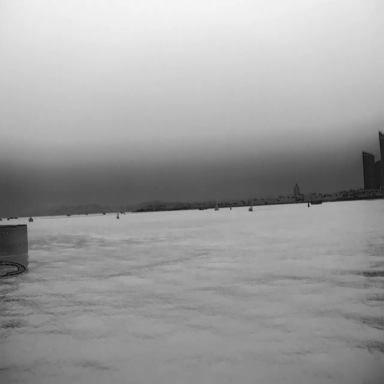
There are five objects shown in the infrared image, including four sailboats, and a container_ship.